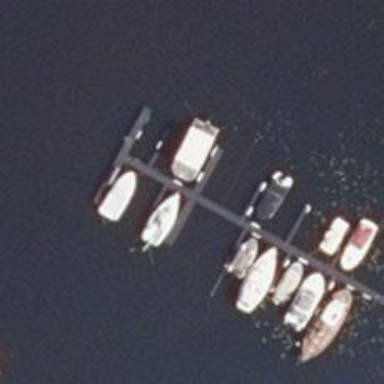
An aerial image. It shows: Man-made pier.